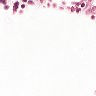
Metastatic tissue present: no